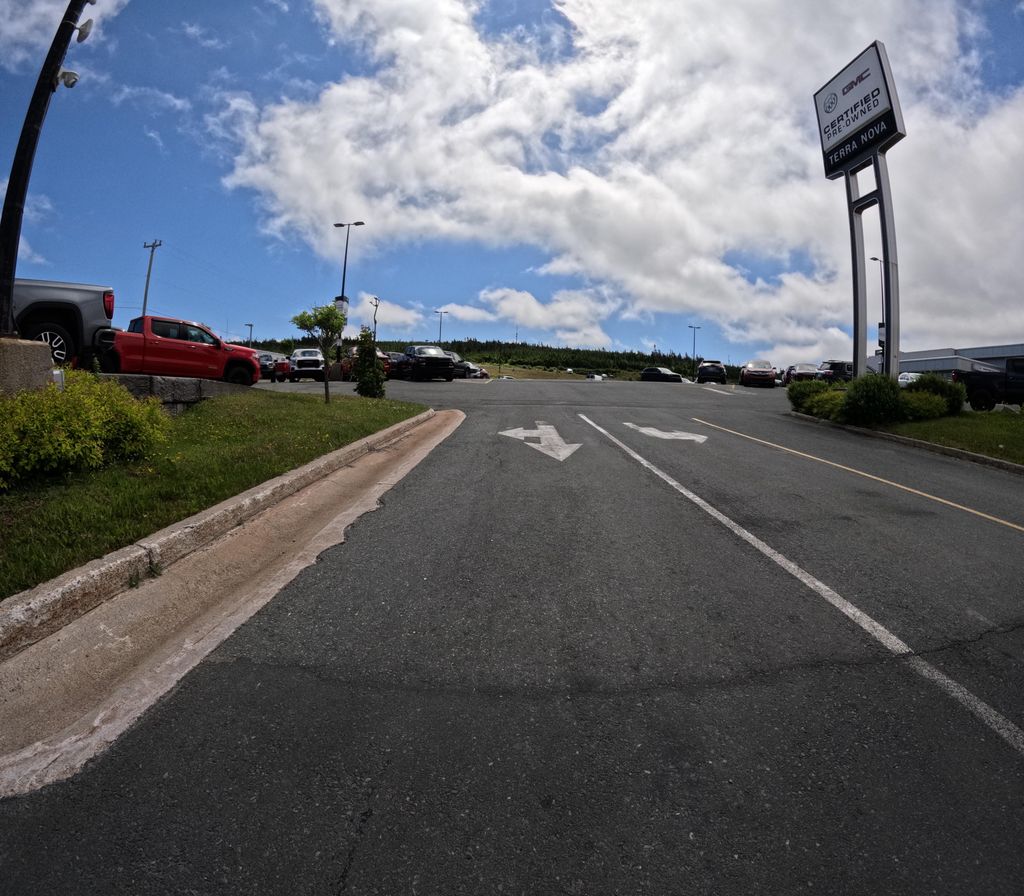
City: st_johns